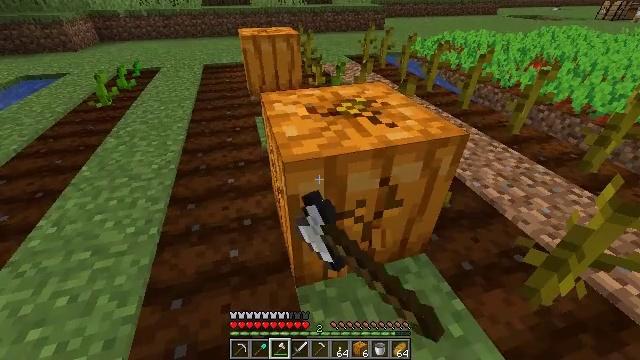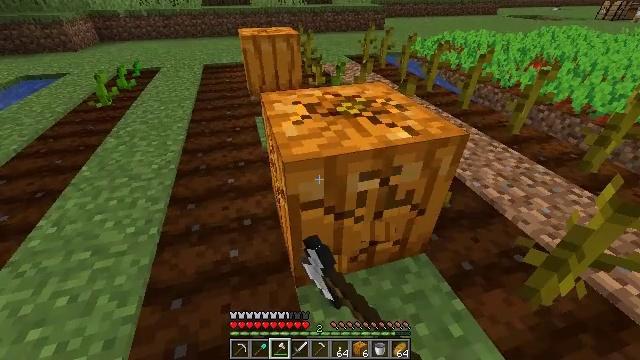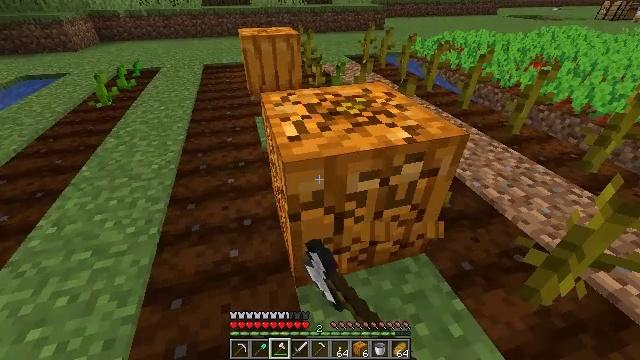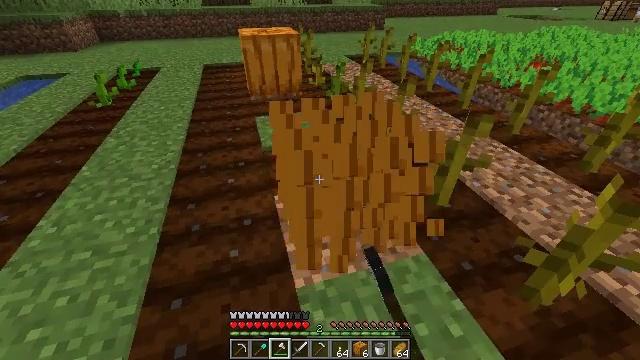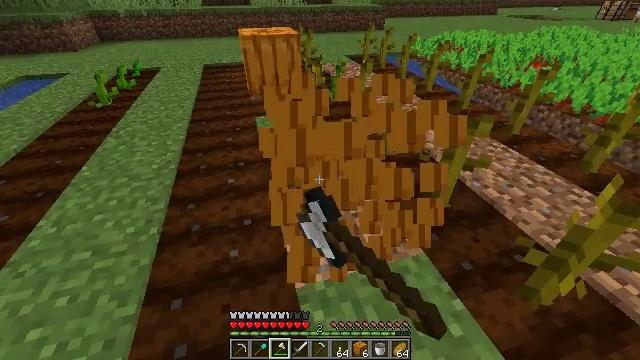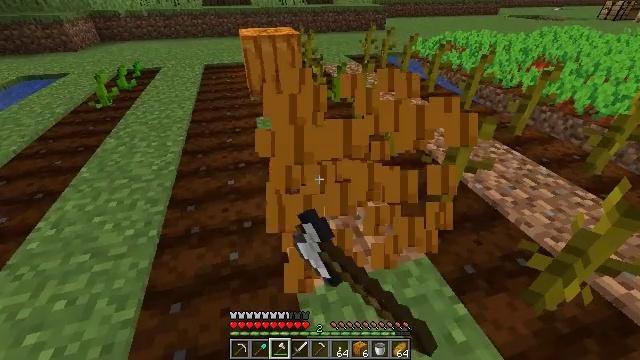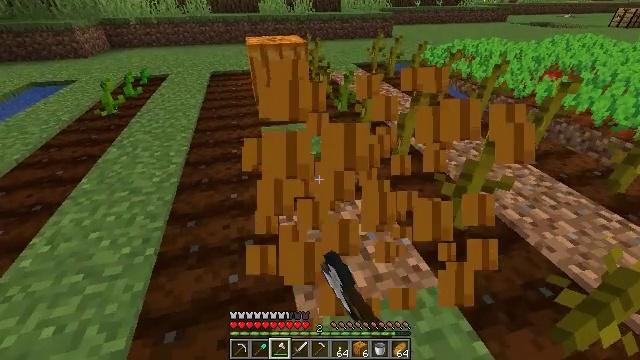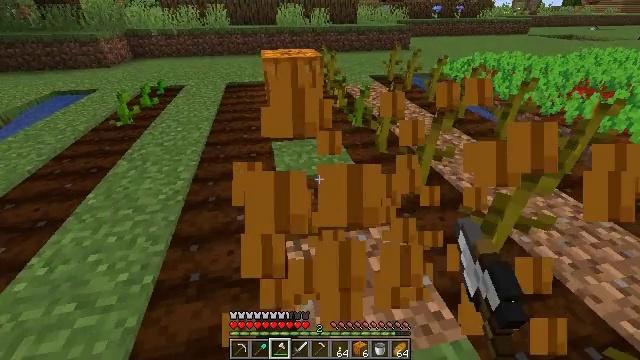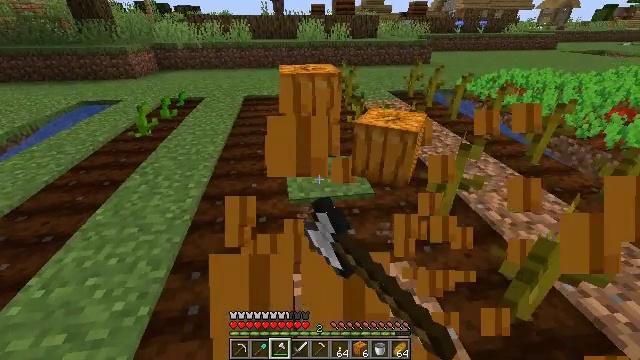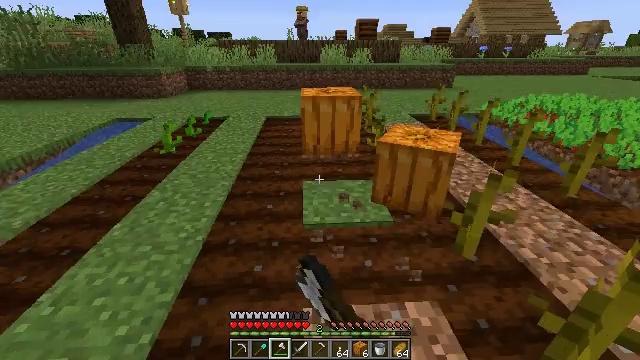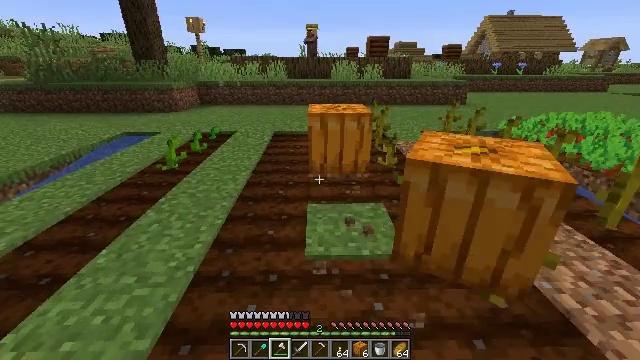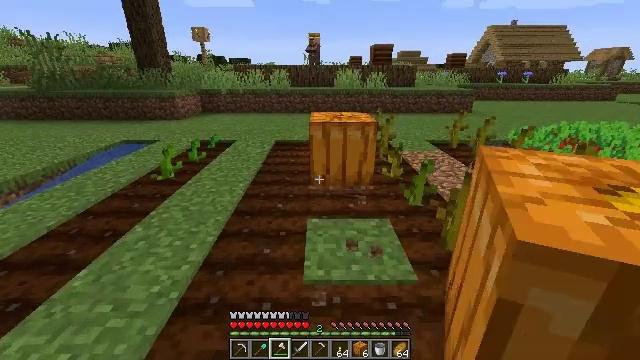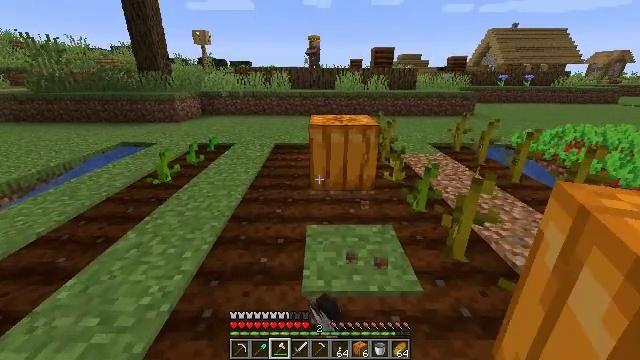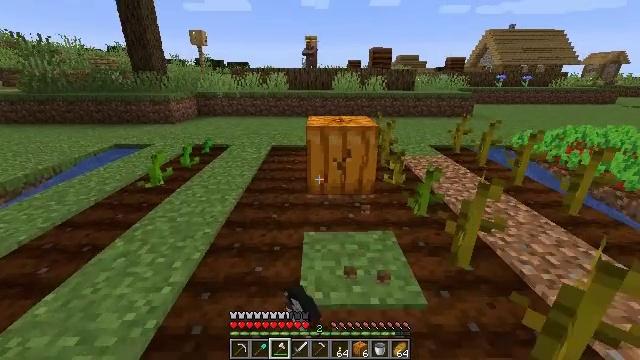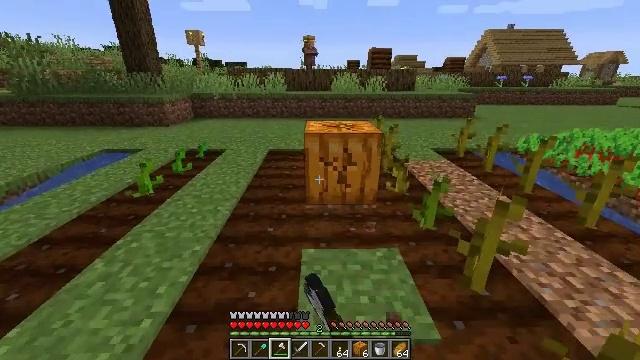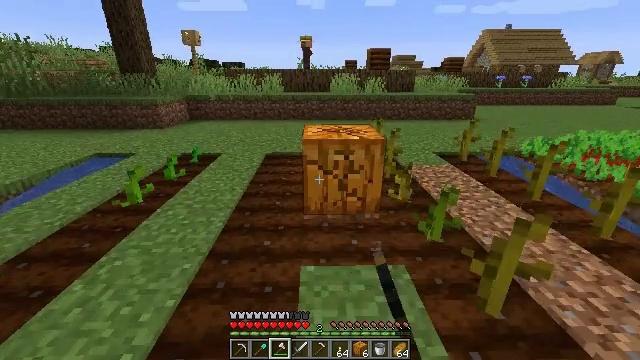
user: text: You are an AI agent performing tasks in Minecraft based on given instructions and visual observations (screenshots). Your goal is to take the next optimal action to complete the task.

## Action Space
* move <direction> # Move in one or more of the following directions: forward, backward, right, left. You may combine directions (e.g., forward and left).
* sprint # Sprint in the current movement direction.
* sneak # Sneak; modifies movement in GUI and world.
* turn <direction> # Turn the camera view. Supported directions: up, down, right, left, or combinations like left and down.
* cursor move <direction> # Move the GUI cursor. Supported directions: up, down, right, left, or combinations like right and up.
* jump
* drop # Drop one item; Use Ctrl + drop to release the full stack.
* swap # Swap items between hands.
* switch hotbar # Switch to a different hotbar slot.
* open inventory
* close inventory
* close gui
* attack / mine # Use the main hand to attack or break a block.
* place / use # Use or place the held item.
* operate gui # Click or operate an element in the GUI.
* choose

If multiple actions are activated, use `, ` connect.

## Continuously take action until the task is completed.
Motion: motion action
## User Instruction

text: Harvest a pumpkin from the field.
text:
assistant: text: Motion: attack / mine
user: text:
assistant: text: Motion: attack / mine
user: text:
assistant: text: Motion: attack / mine
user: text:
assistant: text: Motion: attack / mine
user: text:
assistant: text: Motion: move forward, attack / mine
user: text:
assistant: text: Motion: move forward, turn left and up, attack / mine
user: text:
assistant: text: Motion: move forward, turn left and up, attack / mine
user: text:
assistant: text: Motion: move forward, turn left and up, attack / mine
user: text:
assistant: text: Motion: move forward, turn left and up, attack / mine
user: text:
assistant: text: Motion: move forward, turn left and up, attack / mine
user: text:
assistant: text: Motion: move forward, turn up, attack / mine
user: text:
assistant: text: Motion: move forward, attack / mine
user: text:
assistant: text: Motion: move forward, attack / mine
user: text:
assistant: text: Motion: move forward, attack / mine
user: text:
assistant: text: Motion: move forward, attack / mine
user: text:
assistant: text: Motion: move forward, attack / mine
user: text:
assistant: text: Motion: move forward, attack / mine
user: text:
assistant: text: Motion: move forward, attack / mine
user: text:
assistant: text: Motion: move forward, attack / mine
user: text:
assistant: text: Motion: move forward, attack / mine
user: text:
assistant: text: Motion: move forward, turn down, attack / mine
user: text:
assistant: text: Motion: move forward, attack / mine
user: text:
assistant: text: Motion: turn down, attack / mine
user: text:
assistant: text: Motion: no_op
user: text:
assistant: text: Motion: move forward
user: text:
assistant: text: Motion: move forward
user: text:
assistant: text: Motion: move forward
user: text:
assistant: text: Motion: move forward
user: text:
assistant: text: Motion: move forward
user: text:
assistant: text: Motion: move forward